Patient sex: F
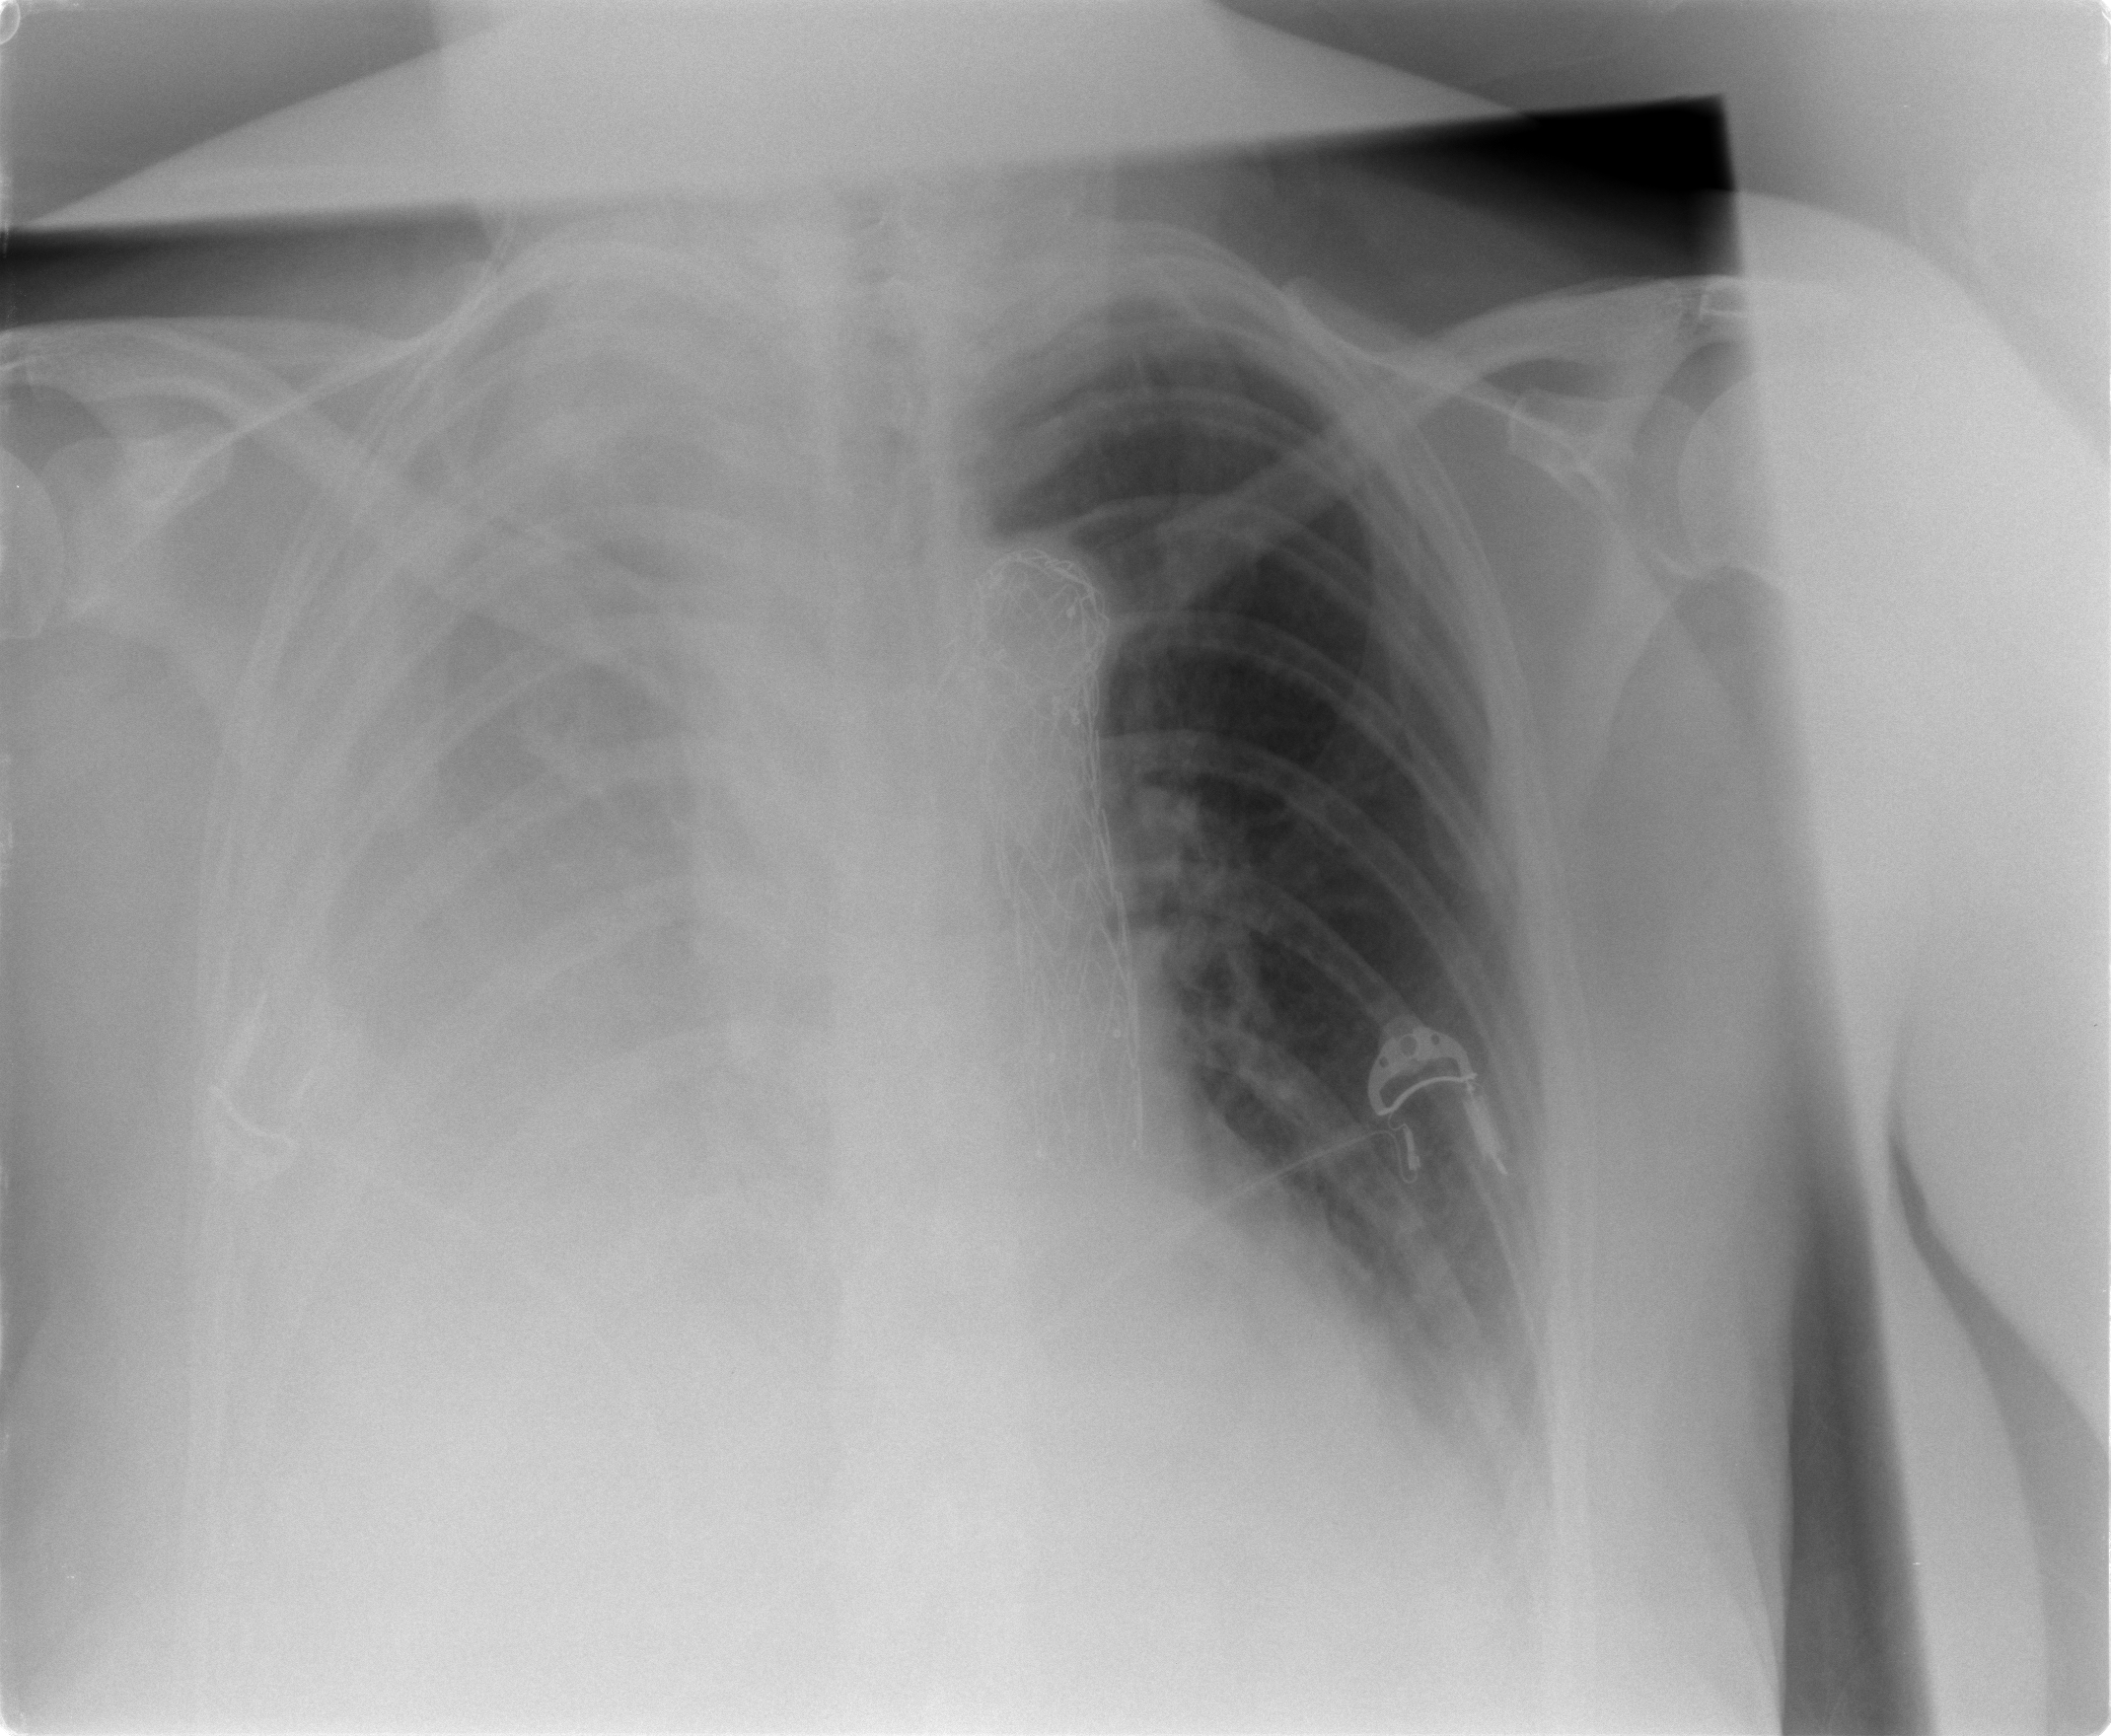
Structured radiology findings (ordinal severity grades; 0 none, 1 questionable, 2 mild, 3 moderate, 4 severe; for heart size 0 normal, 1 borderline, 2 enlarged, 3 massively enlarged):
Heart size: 0
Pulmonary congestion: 0
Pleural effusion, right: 4
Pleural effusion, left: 2
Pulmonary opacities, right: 0
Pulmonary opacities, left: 0
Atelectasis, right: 3
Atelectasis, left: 0